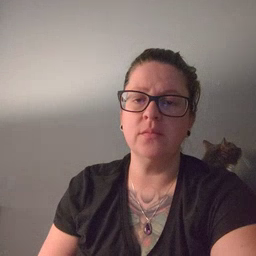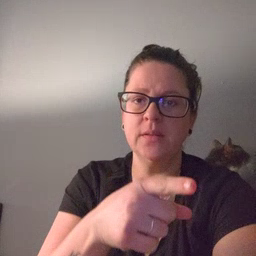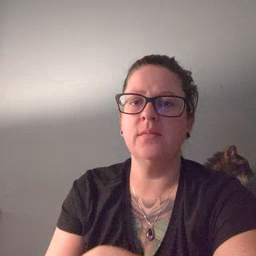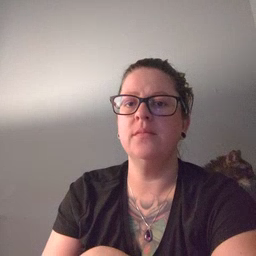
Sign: hesheit